Interaction volume radius: 5 \u00c5
Interaction volume height: 15 \u00c5
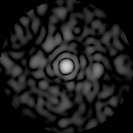
Disorder parameter: 0.8715